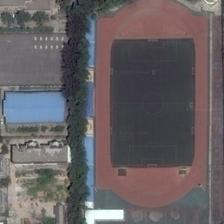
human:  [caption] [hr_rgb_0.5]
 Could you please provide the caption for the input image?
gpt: a playground with a football field in it is near a row of green trees and several buildings .

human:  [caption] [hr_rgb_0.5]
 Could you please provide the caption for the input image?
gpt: the bustling street and the standard football field are seperated by a line of trees .

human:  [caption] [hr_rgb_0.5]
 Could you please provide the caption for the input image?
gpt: a playground is next to a row of green plants and several buildings .

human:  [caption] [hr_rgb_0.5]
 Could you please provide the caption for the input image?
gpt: a playground is surrounded by some green trees and many buildings .

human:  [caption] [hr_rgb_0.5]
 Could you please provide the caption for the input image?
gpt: a playground is next to a row of green plants and several buildings .